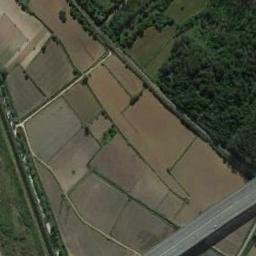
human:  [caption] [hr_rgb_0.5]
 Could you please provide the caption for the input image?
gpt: There is a path between the terraces leading to a building .

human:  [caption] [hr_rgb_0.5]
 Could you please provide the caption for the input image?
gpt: There are many trees on either side of the terrace .

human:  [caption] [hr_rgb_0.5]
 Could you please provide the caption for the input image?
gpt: The bare and green terrace is next to some trees .

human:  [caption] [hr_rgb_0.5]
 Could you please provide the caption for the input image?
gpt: A large dense layer of brown terraces with large green trees .

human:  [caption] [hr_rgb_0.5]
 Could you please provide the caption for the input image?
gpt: There are many green trees beside the yellow terraces .